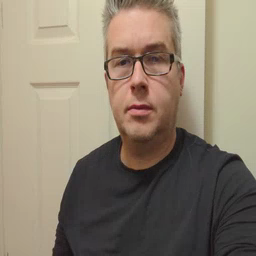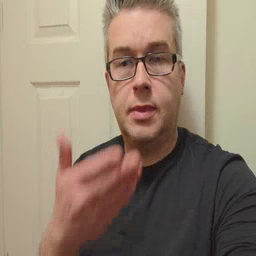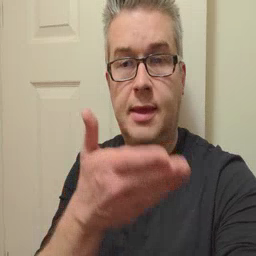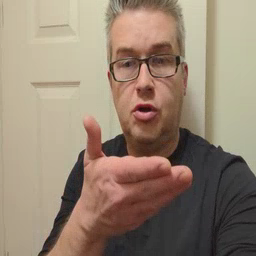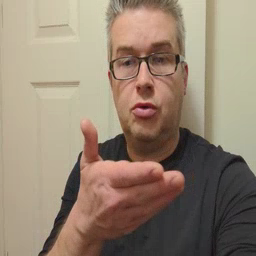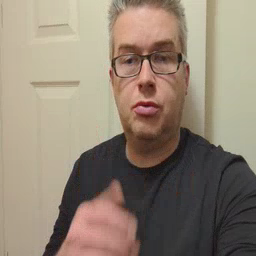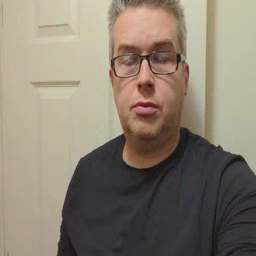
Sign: there